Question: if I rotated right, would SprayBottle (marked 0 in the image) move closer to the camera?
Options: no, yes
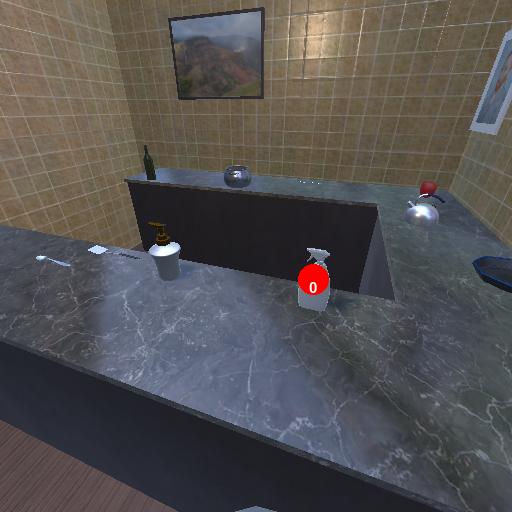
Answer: no